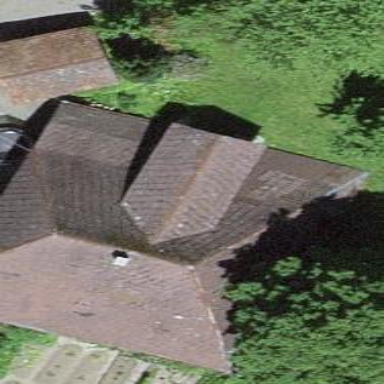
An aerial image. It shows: Farm building.